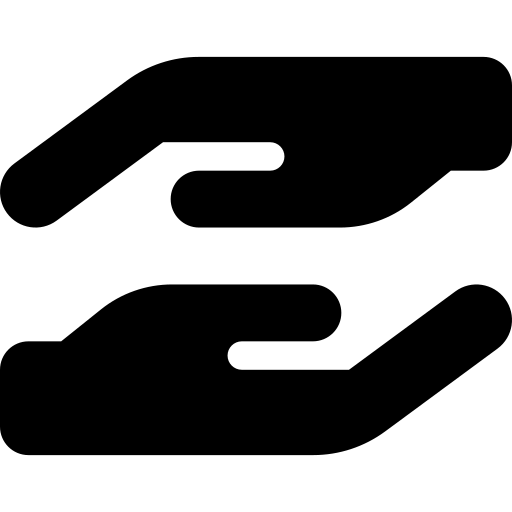
Tags: icon, FontAwesome, fa-icon, solid, hand, holding, hand